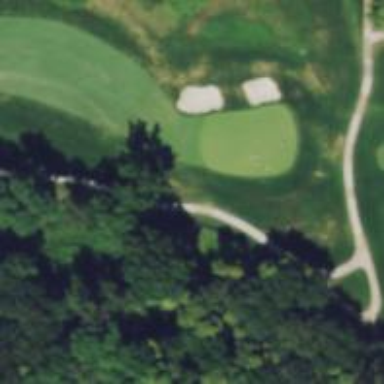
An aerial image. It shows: Golf-related image.